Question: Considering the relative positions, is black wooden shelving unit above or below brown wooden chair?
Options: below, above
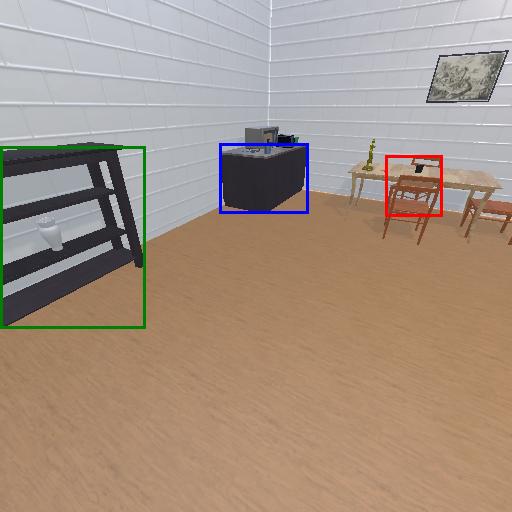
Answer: below